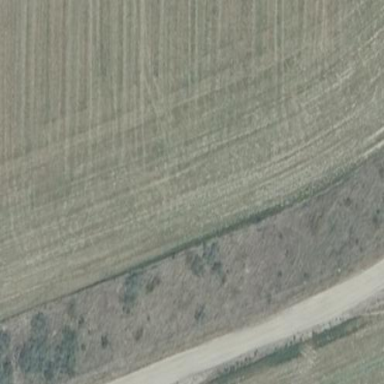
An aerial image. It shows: Fence enclosing scrubland area.